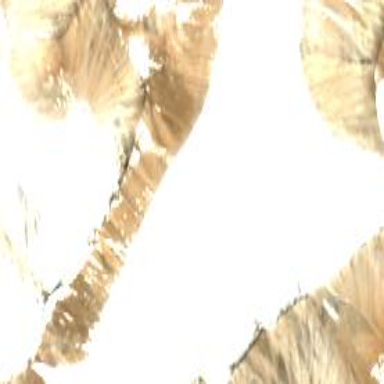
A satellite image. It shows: Majestic glacier in the distance.